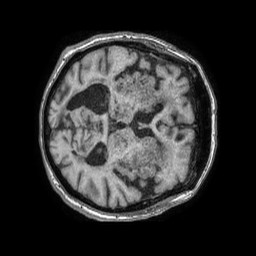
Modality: T1w
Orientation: axial
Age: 85
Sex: female
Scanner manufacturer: philips
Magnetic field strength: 1.5 T
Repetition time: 0.00761 s
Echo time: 0.003459 s